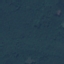
Label: Forest